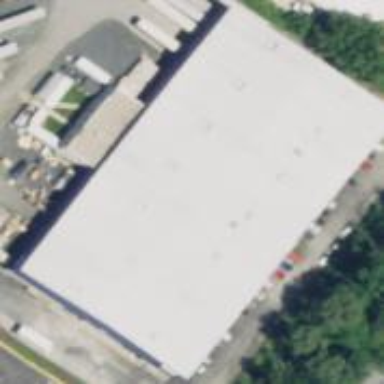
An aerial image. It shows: Warehouse building.